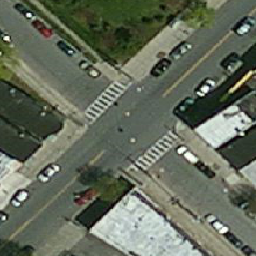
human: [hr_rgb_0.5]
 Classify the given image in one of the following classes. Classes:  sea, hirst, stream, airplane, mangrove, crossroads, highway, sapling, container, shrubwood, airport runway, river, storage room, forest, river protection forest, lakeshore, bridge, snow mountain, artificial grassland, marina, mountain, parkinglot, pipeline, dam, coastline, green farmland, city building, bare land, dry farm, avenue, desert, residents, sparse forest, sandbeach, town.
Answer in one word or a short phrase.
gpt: crossroads